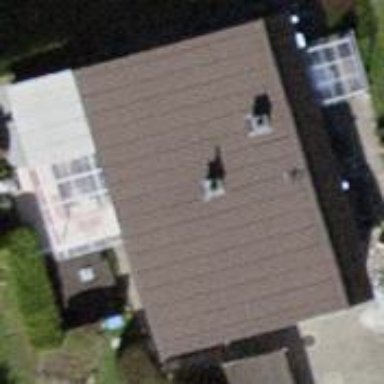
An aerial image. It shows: Saltbox-shaped roof house.